Field crop: tomato
Growth stage: 2
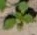
Species: solanum